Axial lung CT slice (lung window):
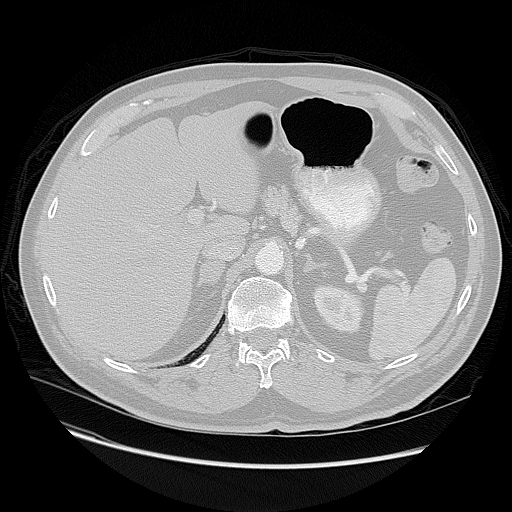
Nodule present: no